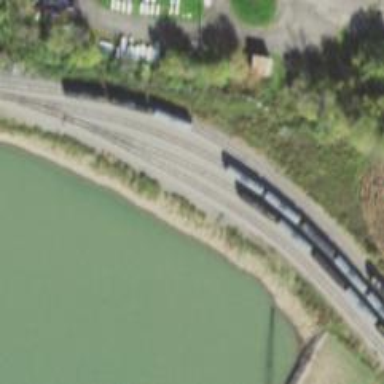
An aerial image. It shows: Railway spur service.